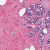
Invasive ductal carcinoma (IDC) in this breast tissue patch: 0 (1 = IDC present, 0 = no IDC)